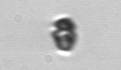
Label: Heterocapsa_rotundata